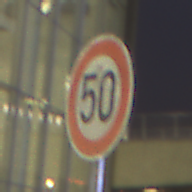
Verkehrszeichen: Geschwindigkeit50
Umgebung: Outdoor, Urban
Tageszeit: Night
Wetter: PartlyCloudy
Licht: Artificial
Jahreszeit: NotSpecified
Kontrast: HighContrast